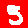
Digit: 5